Question: Until Dymola 2020, now and then I used the Edit->Variables menu to set annotations. Where do I find it in the new UI in 2020x?
### Edit->Variables:

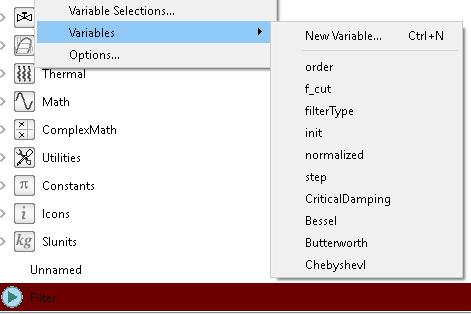
Answer: I think the dialog you are referring to is available using one of two ways:
1. via the context menu, after a right-click. Within the "Variables" menu you will need to select the variable you want to edit from the list shown there.
<URL>
If you select a variable before doing the right-click, it will be highlighted and moved to the top of the list of available variables as shown in the above screenshot.
Additionally it should be possible to access the dialog by highlighting the variable and pressing CTRL+Shift+N, but that does not work reliably for me...
1. Using the component browser (after enabling the "Include non-graphical" option, which is marked red) by right-clicking the variable you want to edit and then select "Variable..."
<URL>